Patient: sex F, age 73
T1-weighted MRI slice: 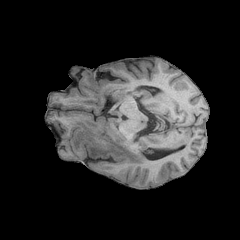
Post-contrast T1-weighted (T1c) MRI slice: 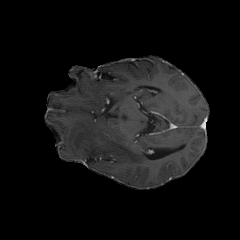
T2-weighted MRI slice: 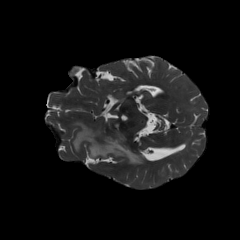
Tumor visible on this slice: yes
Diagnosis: Glioblastoma, IDH-wildtype
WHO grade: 4